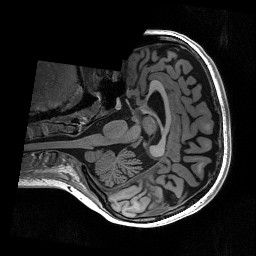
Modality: T1w
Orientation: axial
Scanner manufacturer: siemens
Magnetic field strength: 3 T
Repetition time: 2.53 s
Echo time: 0.00267 s